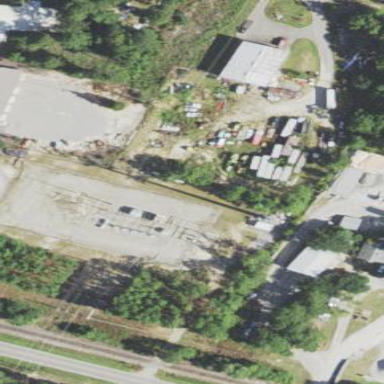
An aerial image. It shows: Distribution level power substation surrounded by fence.